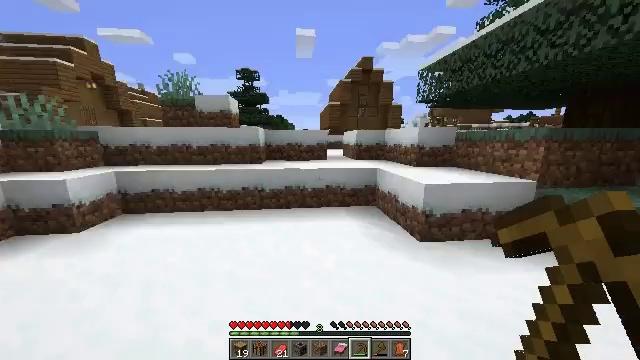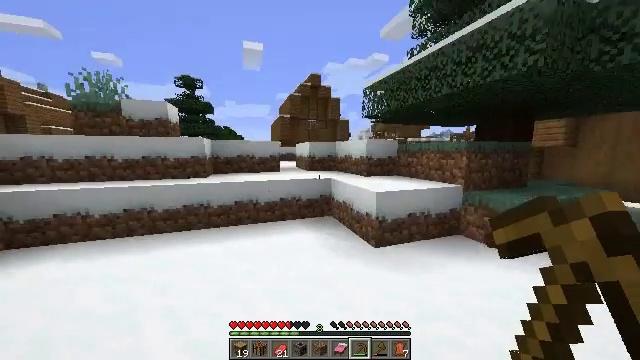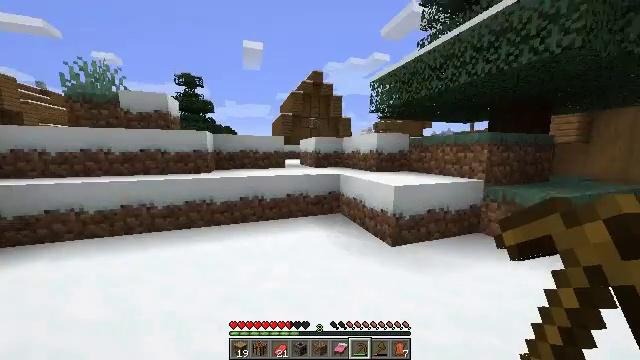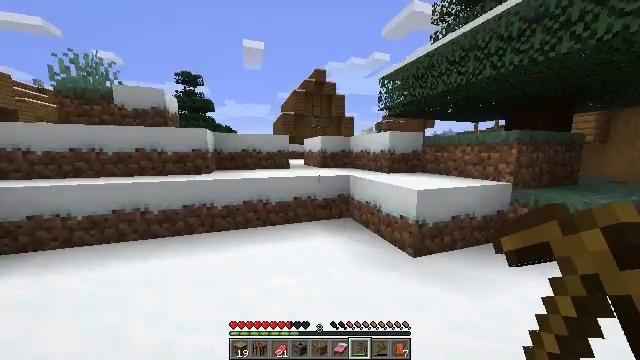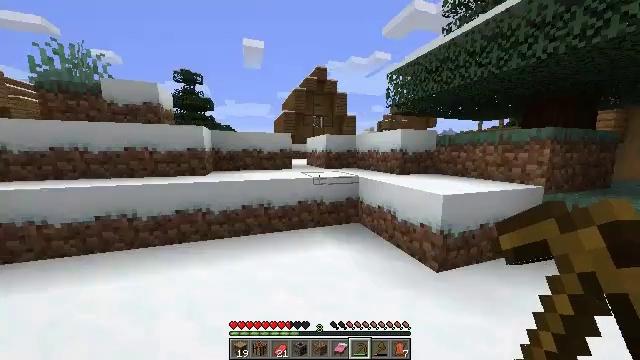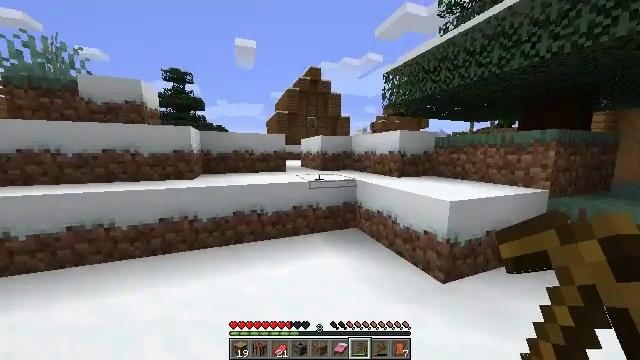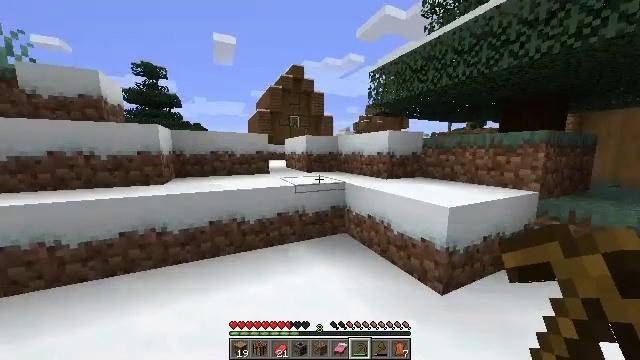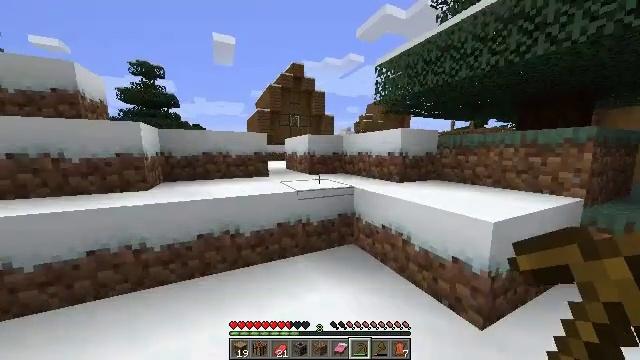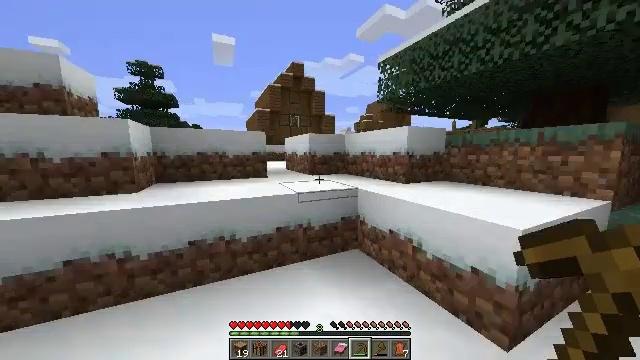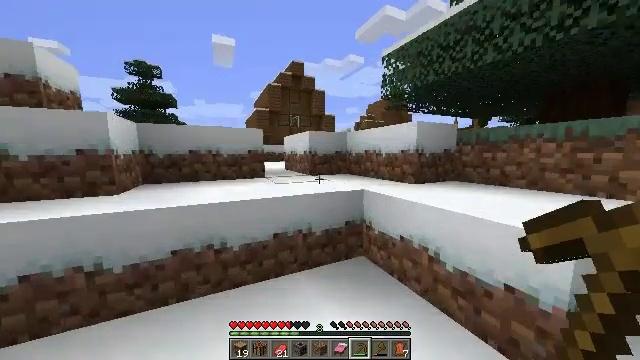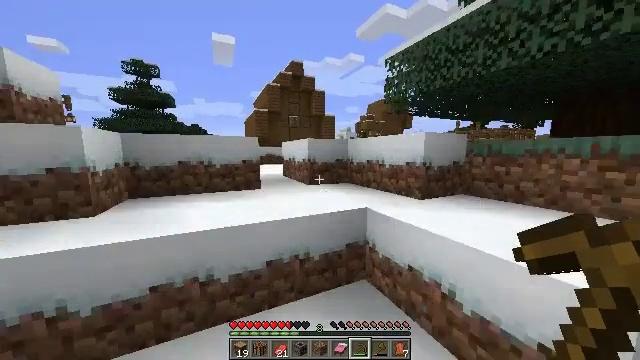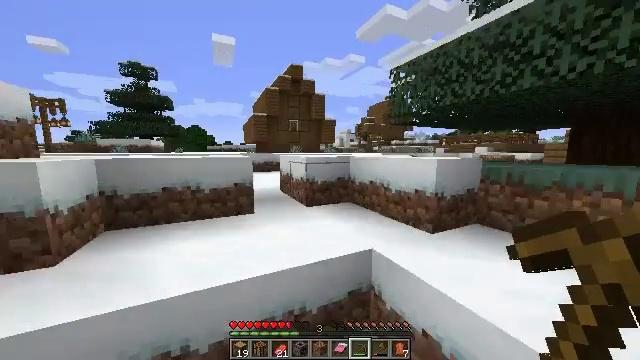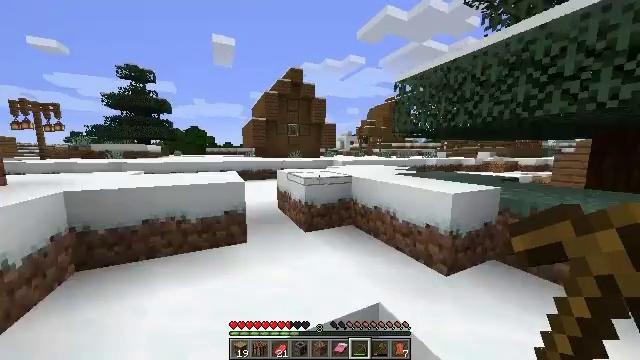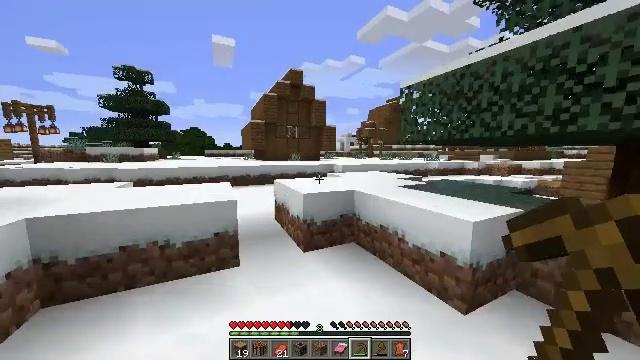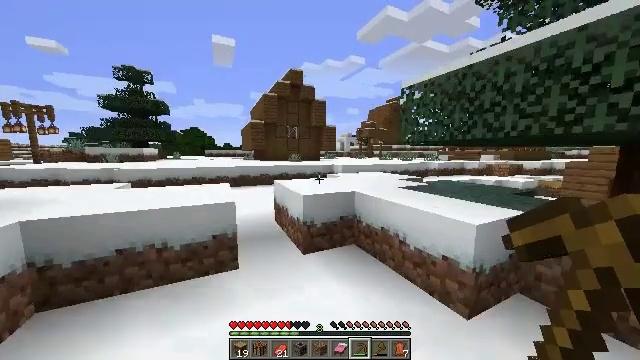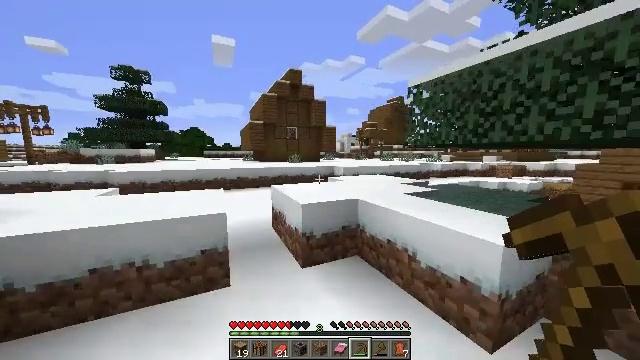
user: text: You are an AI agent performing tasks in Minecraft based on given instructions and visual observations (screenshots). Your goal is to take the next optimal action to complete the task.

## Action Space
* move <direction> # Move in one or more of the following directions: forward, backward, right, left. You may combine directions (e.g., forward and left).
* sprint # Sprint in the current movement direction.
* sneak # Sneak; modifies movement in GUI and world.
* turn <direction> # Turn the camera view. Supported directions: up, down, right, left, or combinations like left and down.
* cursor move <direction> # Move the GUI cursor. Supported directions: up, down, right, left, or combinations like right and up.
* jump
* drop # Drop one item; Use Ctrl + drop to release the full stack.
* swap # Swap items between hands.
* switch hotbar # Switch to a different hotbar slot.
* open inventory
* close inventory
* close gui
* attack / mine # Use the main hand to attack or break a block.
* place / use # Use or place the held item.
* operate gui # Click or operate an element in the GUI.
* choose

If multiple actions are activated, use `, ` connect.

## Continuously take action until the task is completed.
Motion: motion action
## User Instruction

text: Left-click to mine the lantern.
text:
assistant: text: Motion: move forward, sprint, turn right and up
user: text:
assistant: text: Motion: move forward, sprint
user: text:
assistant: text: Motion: move forward, sprint
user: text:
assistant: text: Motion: move forward, sprint
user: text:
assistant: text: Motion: move forward, sprint, turn right
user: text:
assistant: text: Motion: move forward, turn right
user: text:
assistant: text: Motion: move forward
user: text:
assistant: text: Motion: move forward
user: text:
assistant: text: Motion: move forward
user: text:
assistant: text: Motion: move forward, jump
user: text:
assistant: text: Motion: move forward, jump
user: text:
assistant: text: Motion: move forward, jump
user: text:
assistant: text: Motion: move forward, jump
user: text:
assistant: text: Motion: move forward, jump
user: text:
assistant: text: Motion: move forward
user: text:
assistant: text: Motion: move forward
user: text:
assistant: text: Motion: move forward, jump
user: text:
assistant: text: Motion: move forward, turn right, jump
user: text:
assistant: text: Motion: move forward, turn right, jump
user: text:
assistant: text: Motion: move forward, turn right, jump
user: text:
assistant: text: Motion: move forward, jump
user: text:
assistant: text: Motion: move forward, jump
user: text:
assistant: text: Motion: move forward, jump
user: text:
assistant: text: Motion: move forward
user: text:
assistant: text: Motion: move forward and move left
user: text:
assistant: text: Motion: move forward and move left
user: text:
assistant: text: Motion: move forward and move left, turn right
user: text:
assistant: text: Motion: move forward and move left, turn right
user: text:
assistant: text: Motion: move forward and move left, turn right
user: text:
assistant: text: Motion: move forward and move left